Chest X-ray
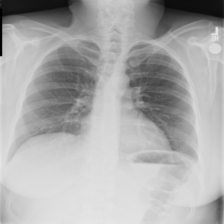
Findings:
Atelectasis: negative
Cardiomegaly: negative
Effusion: negative
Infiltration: negative
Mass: negative
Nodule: negative
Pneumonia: negative
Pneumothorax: negative
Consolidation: negative
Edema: negative
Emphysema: negative
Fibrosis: negative
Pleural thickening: negative
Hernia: negative